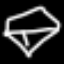
Label: diamond